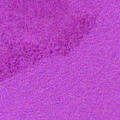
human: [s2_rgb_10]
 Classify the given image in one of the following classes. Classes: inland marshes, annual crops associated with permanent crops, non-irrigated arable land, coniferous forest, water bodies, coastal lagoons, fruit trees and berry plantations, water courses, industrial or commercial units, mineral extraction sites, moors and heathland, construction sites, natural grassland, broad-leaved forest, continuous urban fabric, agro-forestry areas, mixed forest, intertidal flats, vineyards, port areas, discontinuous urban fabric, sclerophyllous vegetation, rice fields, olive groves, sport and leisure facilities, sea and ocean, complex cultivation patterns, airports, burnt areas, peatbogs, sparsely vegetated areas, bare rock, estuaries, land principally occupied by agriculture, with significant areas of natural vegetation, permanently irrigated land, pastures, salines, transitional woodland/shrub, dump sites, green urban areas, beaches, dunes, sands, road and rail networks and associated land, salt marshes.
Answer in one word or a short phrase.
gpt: sea and ocean